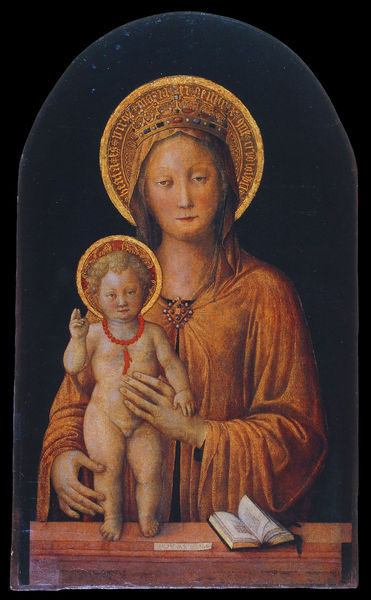
Titel: Madonna mit Kind
Künstler: Jacopo Bellini
Institution: Lovere, Galleri dell’Accademia di Belle Arti Tadini
Schlagwörter: nackt, umhang, gelb, holz, kleid, schmuck, schwarz, rot, bibel, halten, gewand, gold, stehend, kind, mutter, brosche, edelsteine, krone, kette, bank, tafel, buch, jungfrau, schein, schoss, heiligenschein, nimbus, jesus, mittelalter, segnen, königin, heilig, maria, aufgeschlagen, madonna, mutter gottes, schrein, spruch, schließe, tafelbild, jesuskind, 1500, broshe, mutter sottes